Question: I have the following code to create a which is used as a dataprovider for a :
'''
<s:TabBar id="objectTab" dataProvider="{vs_objects}"/>
<mx:ViewStack id="vs_objects" width="100%" />
'''
I want to constrain the number of children the to avvoid the tabs going out of the screen when the user opens many tabs without closing any. I attempt to do this by removing the oldest element in the when the user opens a new tab and the size of the is above 9.
'''
private function openTab(object:Object): void {
//Create a new NavigatorContent(form) and add it to the ViewStack
........
vs_objects.addChild(form);
if(vs_objects.numChildren > 9) {
vs_objects.removeChildAt(0);
}
//vs_objects.selectedChild = form;
vs_objects.selectedIndex = (vs_Tiltaksbanken.numChildren -1);
}
'''
The image below illustrates my problem, where the dark grey color illustrates the selected . There should only be one selected tab, which works perfectly fine with both the child selection approaches above, when i don't remove a child before selecting a new. When i remove a child and then open a new , the new does not get selected properly, it only gets "painted" in the selected color. In This case 40 is still shown when i open 41 (exceeding 9 tabs). The result of this issue is that 41 is not rendered completely.

Does anyone know how i can fix this problem, or have a different approach for constraining the number of 's/-children?
The problem was my AS3 code inside the childrens 's that caused the application to behave this way. The solution was using the method:
The to my problem was using the method as shown below with 's code example:
'''
protected function openTab():void
{
var form:Container = new Container();
form.name = "Tab " + counter++;
vs_objects.addChild(form);
vs_objects.selectedChild = form;
callLater(removeTab);
}
private function removeTab(): void {
if (vs_objects.numElements > 10)
vs_objects.removeElementAt(0);
}
'''
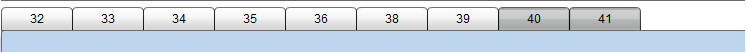
Answer: Try this, even though I'm not sure it is the correct solution, maybe it's better to implement some kind of scrolling.
'''
<?xml version="1.0" encoding="utf-8"?>
<s:Application xmlns:fx="http://ns.adobe.com/mxml/2009"
xmlns:s="library://ns.adobe.com/flex/spark"
xmlns:mx="library://ns.adobe.com/flex/mx" minWidth="955" minHeight="600">
<fx:Script>
<![CDATA[
import mx.core.Container;
private var counter:int = 1;
protected function openTab():void
{
var form:Container = new Container();
form.name = "Tab " + counter++;
vs_objects.addChild(form);
if (vs_objects.numElements > 10)
vs_objects.removeElementAt(0);
vs_objects.selectedChild = form;
}
]]>
</fx:Script>
<s:TabBar id="objectTab" top="32" labelField="name" dataProvider="{vs_objects}"/>
<mx:ViewStack id="vs_objects" width="100%" />
<s:Button label="addTab" click="openTab()" />
</s:Application>
'''
Hope that helps :)